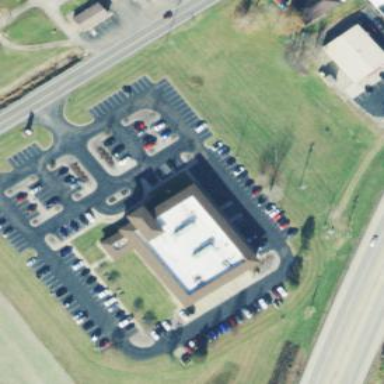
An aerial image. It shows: Clinic building offering healthcare services.